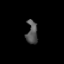
Tissue: lung
Cell type: T cells
Senescence score: 0.2396
Nuclear area (px): 239
Mean DAPI intensity: 86.381